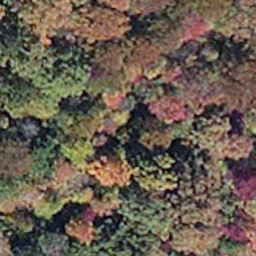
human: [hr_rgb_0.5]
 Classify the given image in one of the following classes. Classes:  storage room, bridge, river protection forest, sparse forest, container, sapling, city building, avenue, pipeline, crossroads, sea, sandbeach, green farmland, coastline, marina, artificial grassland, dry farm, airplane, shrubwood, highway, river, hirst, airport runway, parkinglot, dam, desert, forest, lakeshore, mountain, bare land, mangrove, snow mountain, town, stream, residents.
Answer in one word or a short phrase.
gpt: mangrove